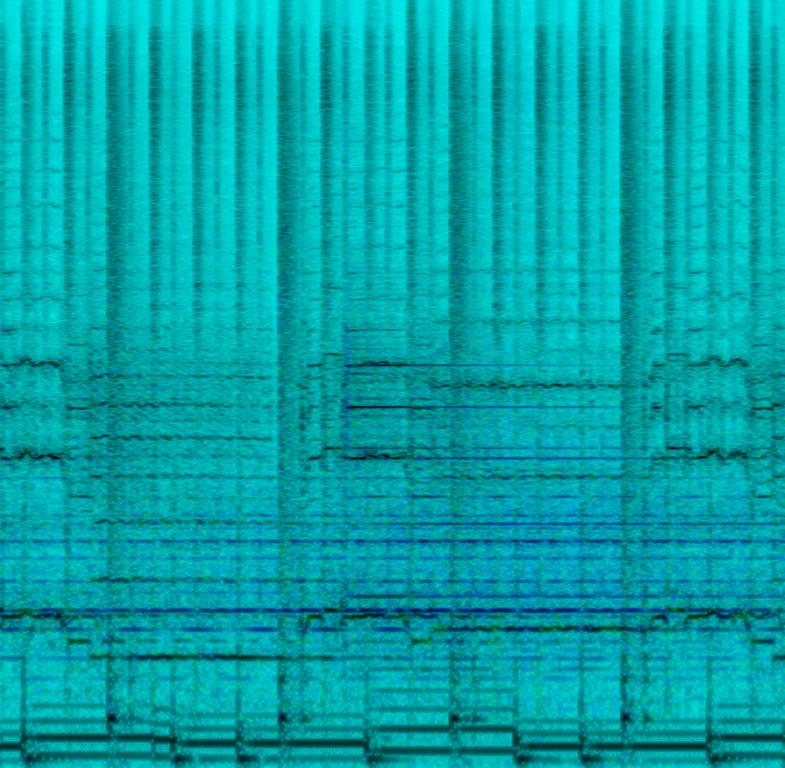
The Rock instrumental features a passionate electric guitar solo melody played over punchy kick and snare hits, shimmering hi hats, groovy bass guitar, wooden bouncy percussion and electric guitar, mellow feedback, located in the left channel of the stereo image. It sounds groovy, addictive and passionate, thanks to that solo melody.